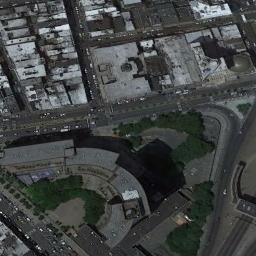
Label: commercial_area